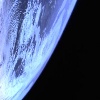
Label: cloud